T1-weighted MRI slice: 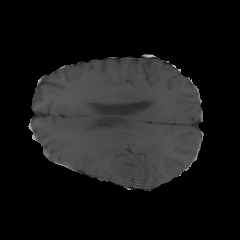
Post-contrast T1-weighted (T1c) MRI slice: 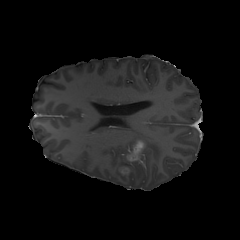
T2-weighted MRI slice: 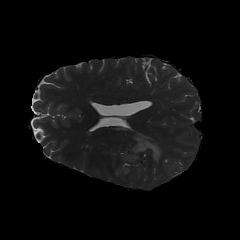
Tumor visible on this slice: yes